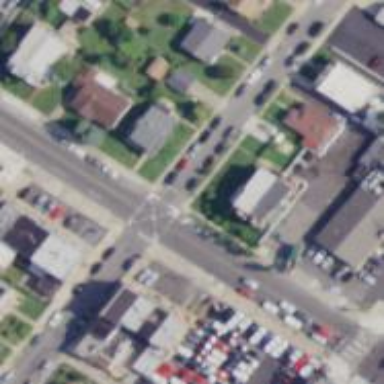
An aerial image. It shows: Unmarked crossing on the road.